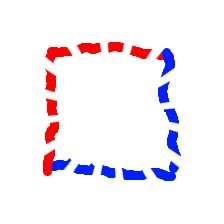
Shape: square